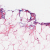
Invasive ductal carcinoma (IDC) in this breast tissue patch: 0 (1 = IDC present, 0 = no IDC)